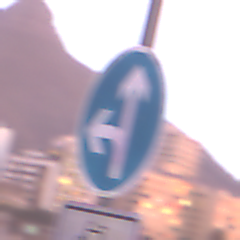
Verkehrszeichen: VorgeschriebeneFahrtrichtungGeradeausOderLinks
Zusatzzeichen unten: EinspurigeFahrzeugeFrei5
Umgebung: Outdoor, Urban
Tageszeit: SunriseSunset
Wetter: PartlyCloudy
Licht: Natural
Jahreszeit: NotSpecified
Kontrast: MediumContrast